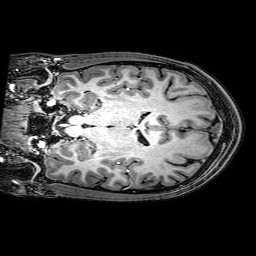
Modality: T1w
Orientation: coronal
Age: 23
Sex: male
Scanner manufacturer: philips
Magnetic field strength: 3 T
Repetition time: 0.009 s
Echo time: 0.00351 s